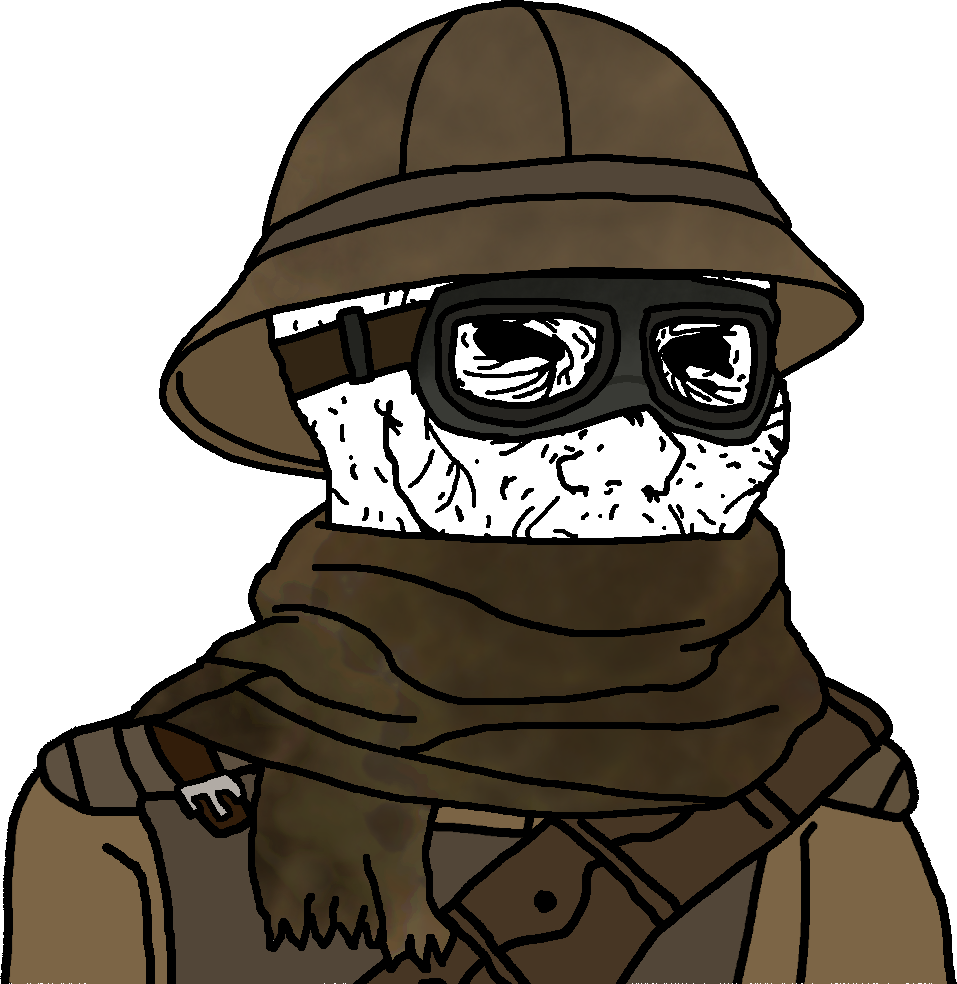
Label: 5_Tired_Wojak